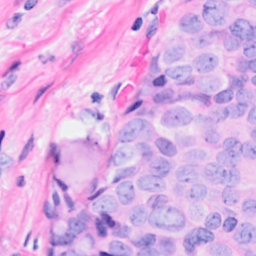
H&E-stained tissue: Breast